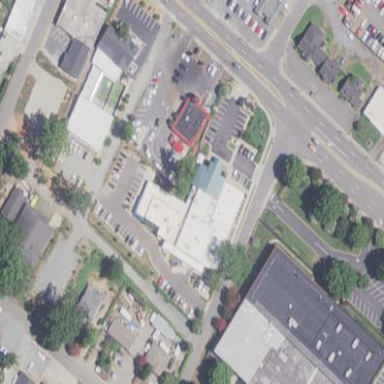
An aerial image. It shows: Building that houses veterinary clinic.